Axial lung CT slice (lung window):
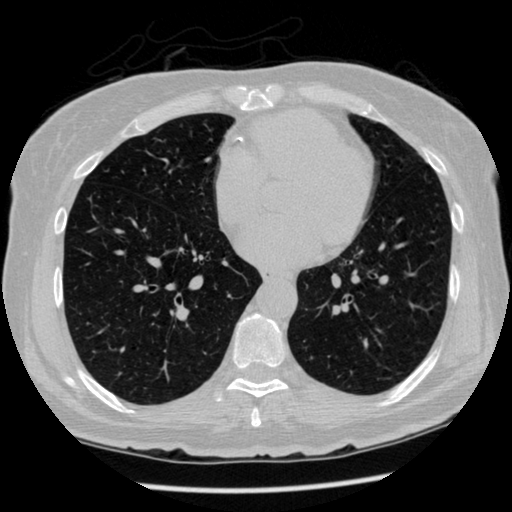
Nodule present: no